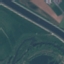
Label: River